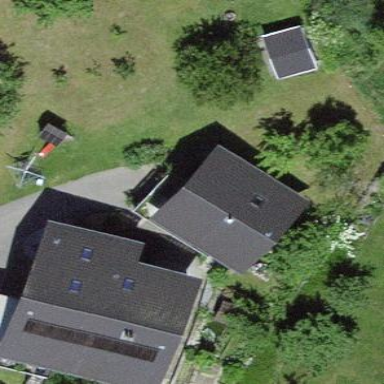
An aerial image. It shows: Residential building.